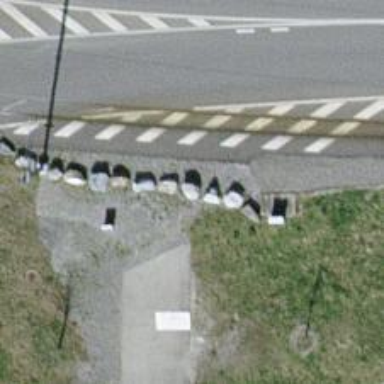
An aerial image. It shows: Block barrier.